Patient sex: F
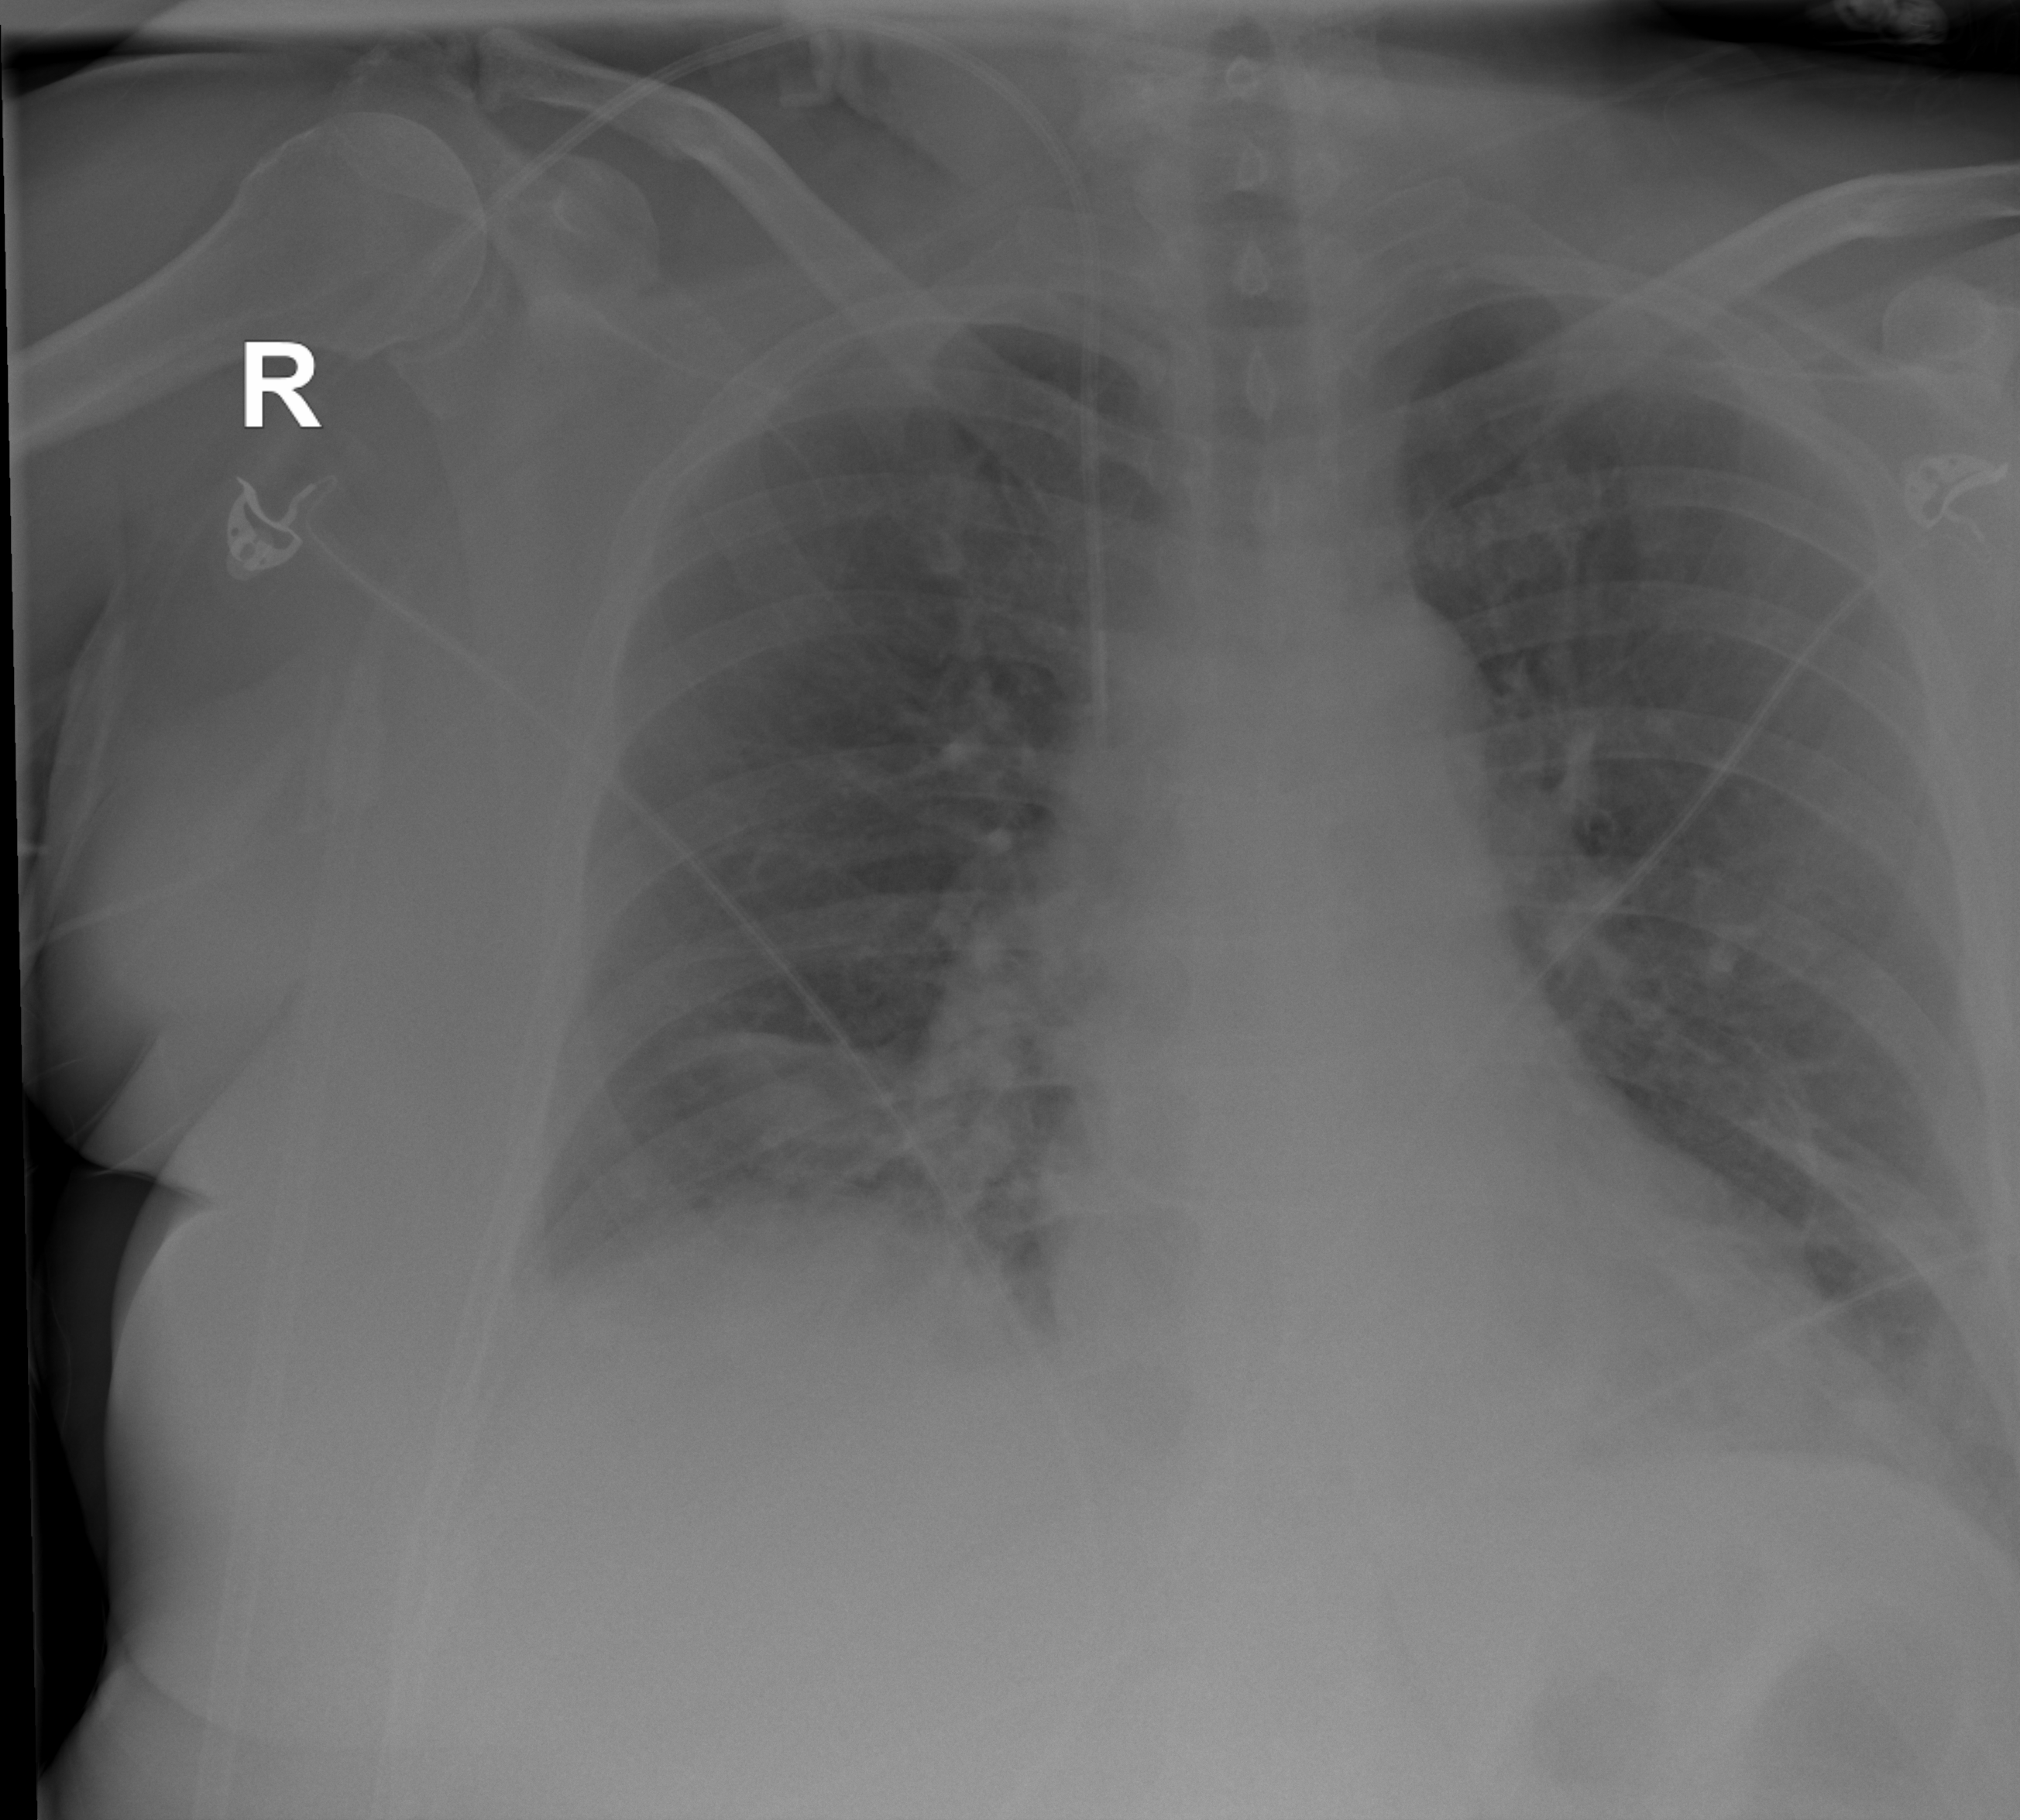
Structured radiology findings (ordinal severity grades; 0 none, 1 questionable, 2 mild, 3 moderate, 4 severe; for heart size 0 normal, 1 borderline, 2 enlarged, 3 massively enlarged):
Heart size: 0
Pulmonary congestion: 2
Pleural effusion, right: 0
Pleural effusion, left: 2
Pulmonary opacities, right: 2
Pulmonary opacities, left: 2
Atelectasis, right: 2
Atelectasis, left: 2